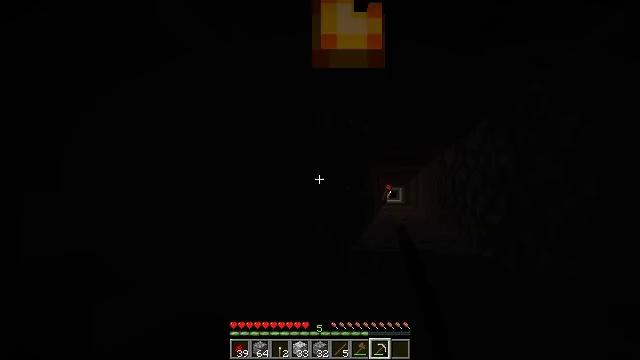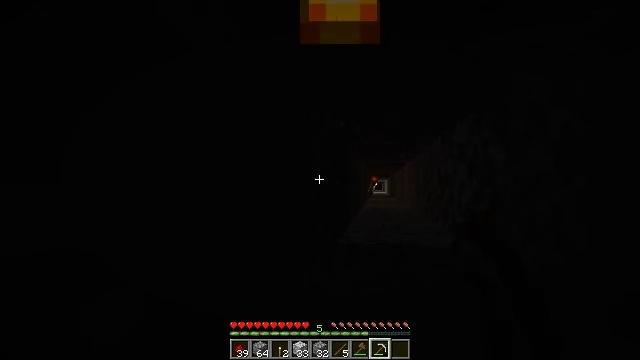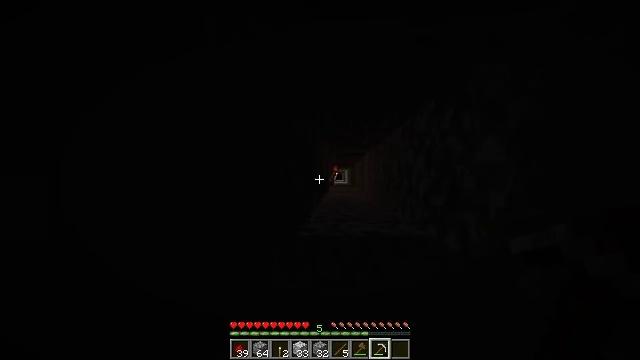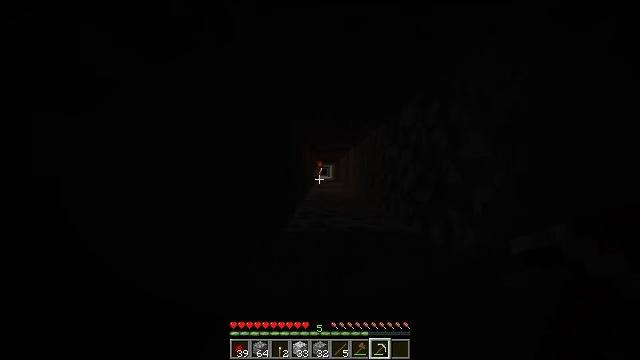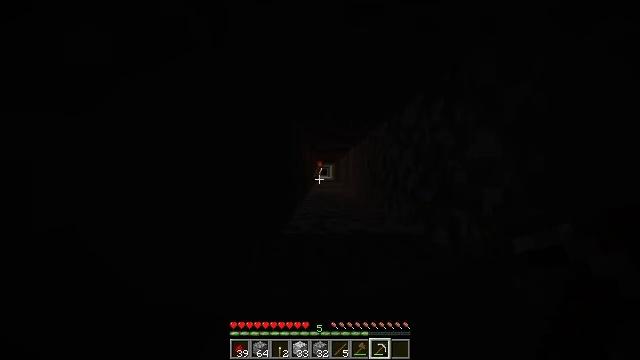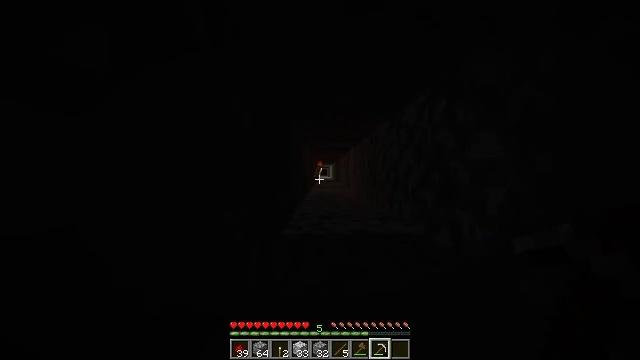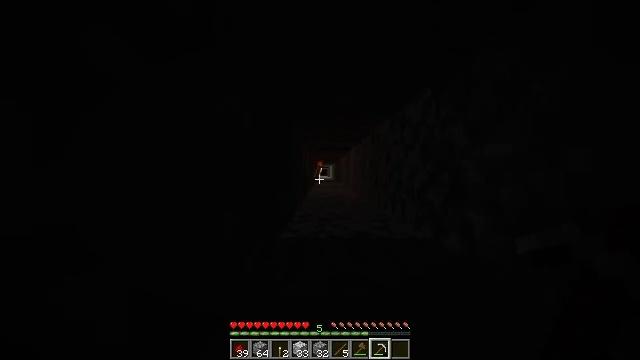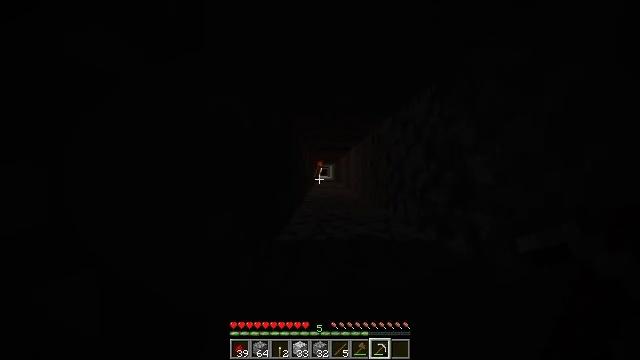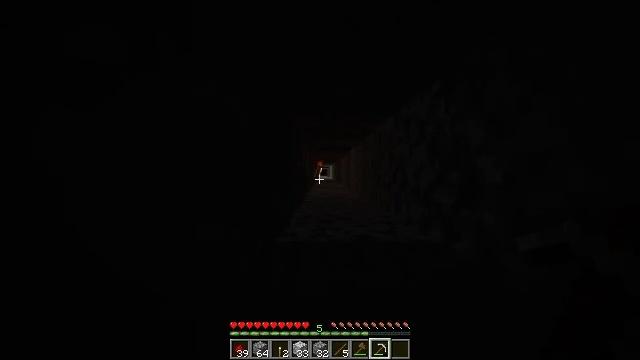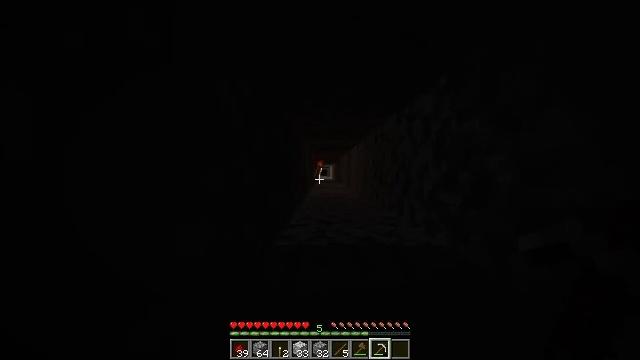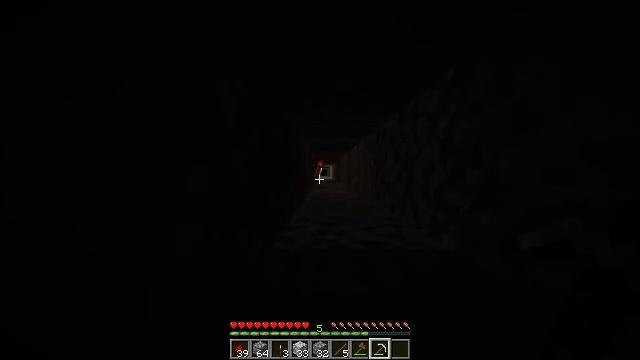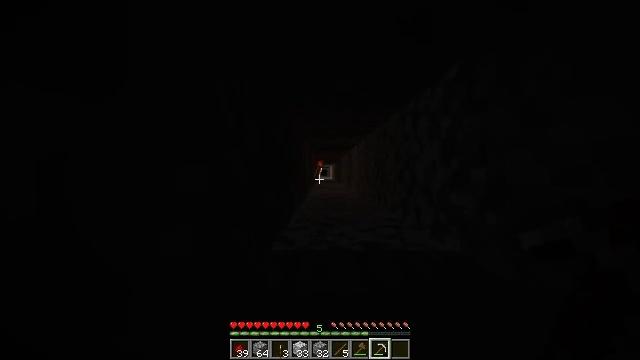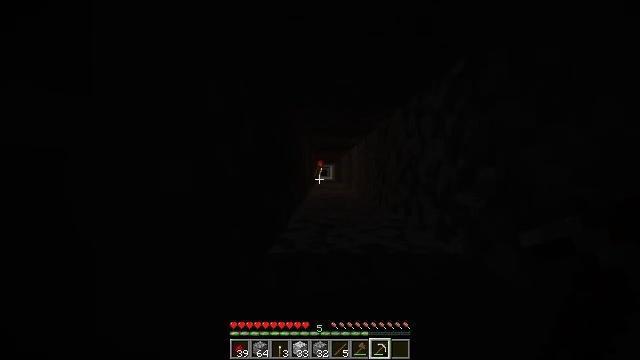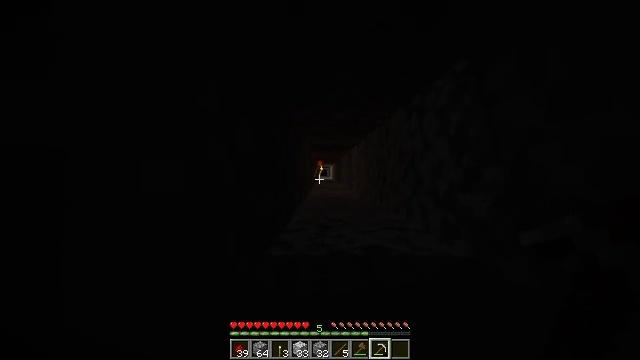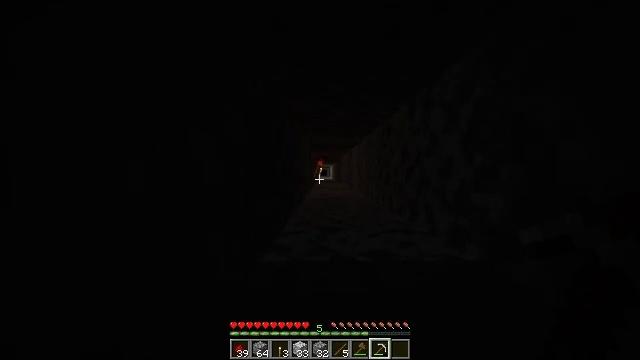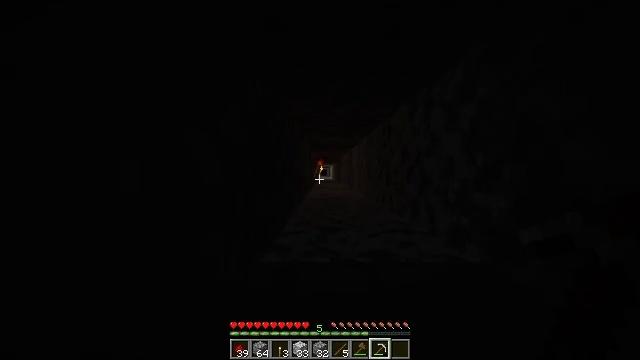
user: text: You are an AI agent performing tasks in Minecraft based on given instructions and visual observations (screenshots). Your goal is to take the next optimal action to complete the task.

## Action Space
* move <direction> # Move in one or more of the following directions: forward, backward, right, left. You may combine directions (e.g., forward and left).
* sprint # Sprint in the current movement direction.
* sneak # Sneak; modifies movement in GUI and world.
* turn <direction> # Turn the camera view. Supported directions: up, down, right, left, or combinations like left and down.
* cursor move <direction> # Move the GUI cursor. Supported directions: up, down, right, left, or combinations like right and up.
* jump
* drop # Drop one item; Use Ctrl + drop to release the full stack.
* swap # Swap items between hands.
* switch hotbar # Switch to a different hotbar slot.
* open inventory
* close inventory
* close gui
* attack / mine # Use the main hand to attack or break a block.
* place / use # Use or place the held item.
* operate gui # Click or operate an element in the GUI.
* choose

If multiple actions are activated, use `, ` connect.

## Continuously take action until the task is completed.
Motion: motion action
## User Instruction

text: Collect the redstone wall torch from the wall.
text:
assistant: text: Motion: move forward, turn right and down
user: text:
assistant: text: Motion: move forward, turn right and down
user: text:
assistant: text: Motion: move forward, turn right and down
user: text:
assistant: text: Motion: move forward
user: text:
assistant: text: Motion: move forward
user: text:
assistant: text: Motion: move forward
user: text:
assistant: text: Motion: move forward
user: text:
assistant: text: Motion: move forward
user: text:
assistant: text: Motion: move forward
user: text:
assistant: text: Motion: move forward
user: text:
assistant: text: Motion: move forward
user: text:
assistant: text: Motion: move forward
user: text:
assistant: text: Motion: move forward
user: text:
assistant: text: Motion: move forward
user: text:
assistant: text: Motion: move forward
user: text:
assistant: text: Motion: move forward
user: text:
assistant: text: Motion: move forward
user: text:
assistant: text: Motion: move forward
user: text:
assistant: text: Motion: move forward
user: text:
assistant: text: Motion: move forward
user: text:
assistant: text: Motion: move forward
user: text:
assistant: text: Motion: move forward
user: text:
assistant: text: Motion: move forward
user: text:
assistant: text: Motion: move forward
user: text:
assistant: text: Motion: move forward and move right
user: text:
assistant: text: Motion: move forward and move right
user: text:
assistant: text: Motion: move forward and move right
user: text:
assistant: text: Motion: move forward
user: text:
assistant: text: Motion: move forward
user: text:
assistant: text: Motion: move forward